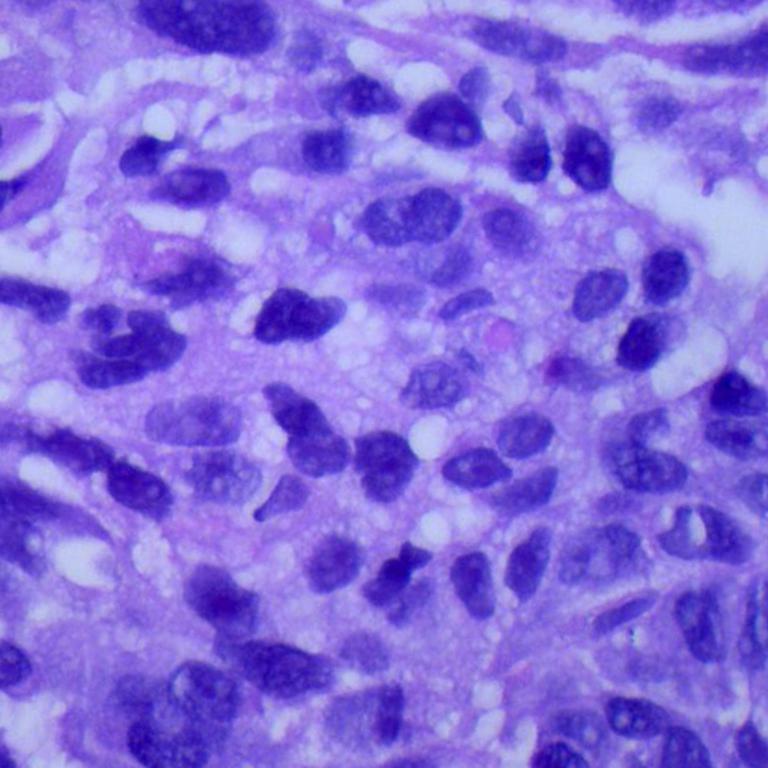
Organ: lung
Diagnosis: squamous carcinomas